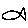
Label: fish